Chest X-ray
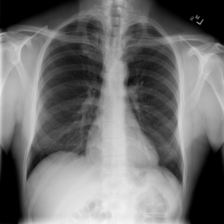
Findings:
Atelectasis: negative
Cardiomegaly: negative
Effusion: negative
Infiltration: negative
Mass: negative
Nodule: negative
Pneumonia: negative
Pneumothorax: negative
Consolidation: negative
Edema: negative
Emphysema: negative
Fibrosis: negative
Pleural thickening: negative
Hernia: negative